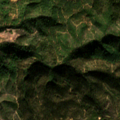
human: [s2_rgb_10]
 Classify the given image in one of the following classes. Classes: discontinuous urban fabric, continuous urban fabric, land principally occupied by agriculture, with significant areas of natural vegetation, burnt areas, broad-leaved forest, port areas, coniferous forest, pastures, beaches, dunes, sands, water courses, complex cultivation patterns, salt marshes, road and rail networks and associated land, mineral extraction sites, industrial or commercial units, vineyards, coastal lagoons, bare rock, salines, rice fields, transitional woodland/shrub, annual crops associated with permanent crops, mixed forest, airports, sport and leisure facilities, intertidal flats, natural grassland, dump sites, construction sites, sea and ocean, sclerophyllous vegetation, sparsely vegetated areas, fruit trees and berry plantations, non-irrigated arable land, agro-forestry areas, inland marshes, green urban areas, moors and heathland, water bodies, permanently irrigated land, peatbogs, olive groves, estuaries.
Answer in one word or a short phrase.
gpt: broad-leaved forest, transitional woodland/shrub